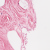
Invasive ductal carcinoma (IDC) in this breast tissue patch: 0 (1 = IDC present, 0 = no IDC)